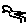
Label: bird